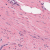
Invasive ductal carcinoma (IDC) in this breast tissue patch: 0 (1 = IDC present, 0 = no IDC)